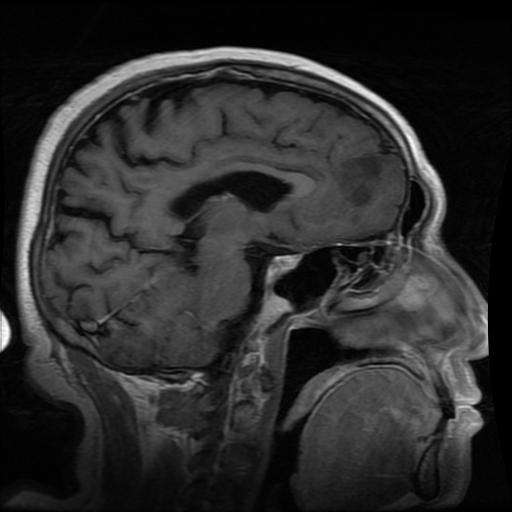
Label: glioma